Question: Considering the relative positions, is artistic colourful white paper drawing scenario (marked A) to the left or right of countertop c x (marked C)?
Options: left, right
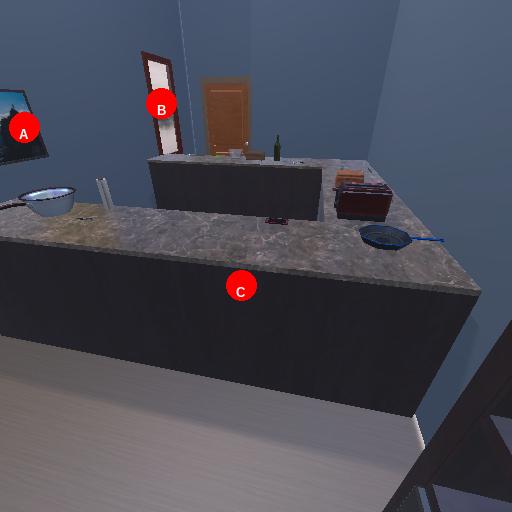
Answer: left